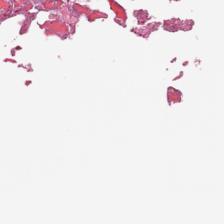
Label: Non-Tumor